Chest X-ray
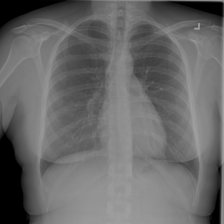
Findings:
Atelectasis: negative
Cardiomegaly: negative
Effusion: negative
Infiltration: negative
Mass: negative
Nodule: negative
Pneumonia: negative
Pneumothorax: negative
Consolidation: negative
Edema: negative
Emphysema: negative
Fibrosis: negative
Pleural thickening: negative
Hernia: negative